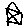
Label: house